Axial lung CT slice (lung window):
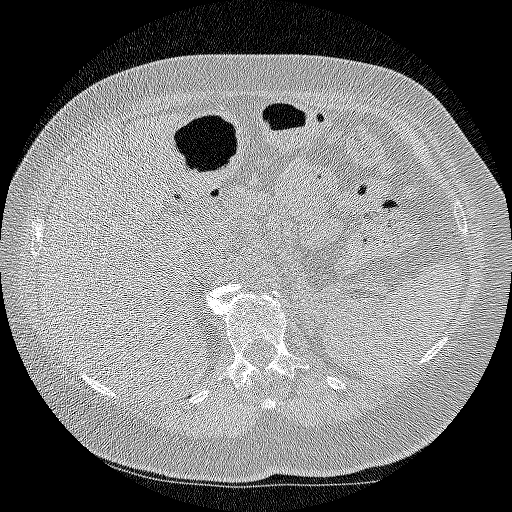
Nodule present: no